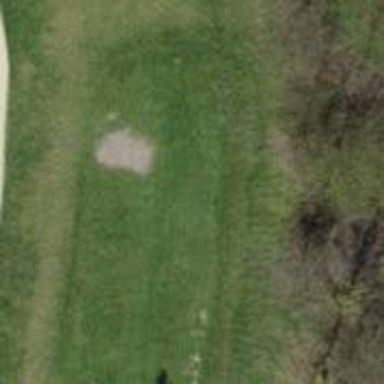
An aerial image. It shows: Golf tee on grassy land.